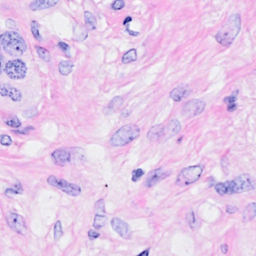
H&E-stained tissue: Breast